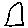
Label: triangle